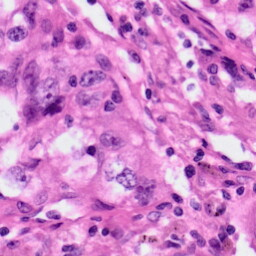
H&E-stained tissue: Lung